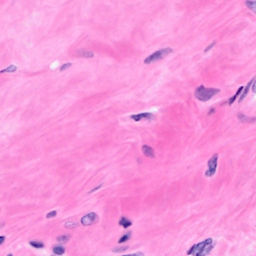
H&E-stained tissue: Breast